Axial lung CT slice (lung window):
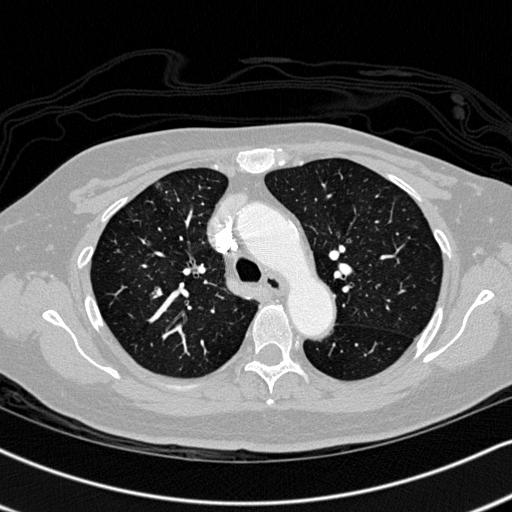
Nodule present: no